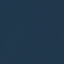
Land use / land cover class: SeaLake